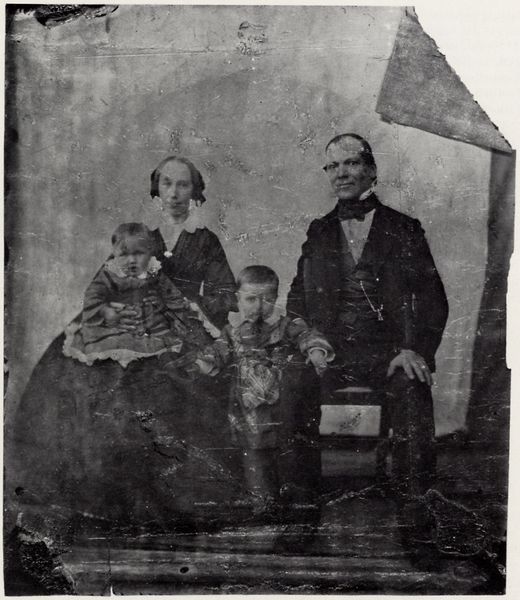
Titel: Familienporträt
Künstler: Österreichischer Photograph
Standort: Bad Ischl
Institution: Sammlung Hans Frank (Photomuseum)
Schlagwörter: mann, mädchen, sitzen, frau, grau, hintergrund, kleid, schwarz, stuhl, weiss, blick, schleife, alt, anzug, gesichter, hemd, hose, wand, blicke, falten, gesicht, kragen, bildnis, hände, portrait, porträt, vorhang, gewand, haare, sitzend, eltern, familie, kind, mutter, paar, spitzen, tochter, vater, scheitel, kinder, ecke, jungen, knaben, kette, klein, baby, bank, uhr, junge, rüschen, fliege, weste, foto, fotografie, photographie, posen, leinwand, kleinkind, photo, ganzfigur, uhrenkette, uhrkette, kaputt, taschenuhr, erwachsen, töchter, knick, sohn, krinoline, söhne, studio